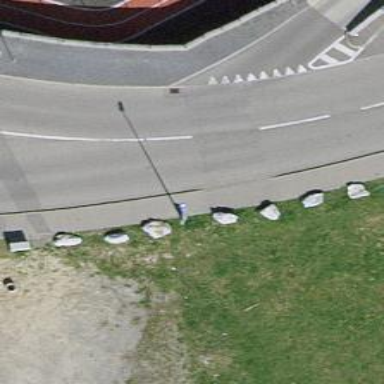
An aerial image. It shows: Uncontrolled zebra crossing on the road.